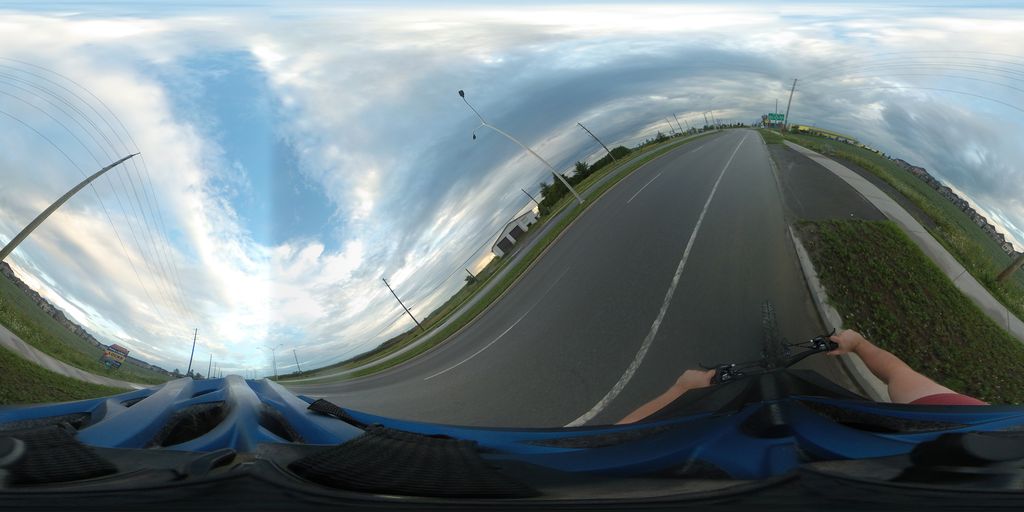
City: ottawa-gatineau